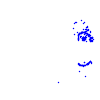
Particle: electron